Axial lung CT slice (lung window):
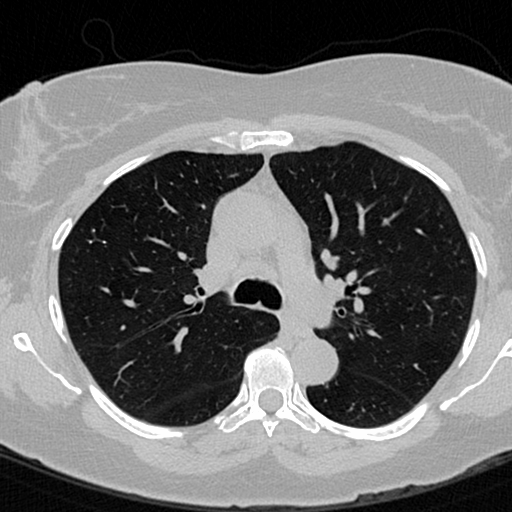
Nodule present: no